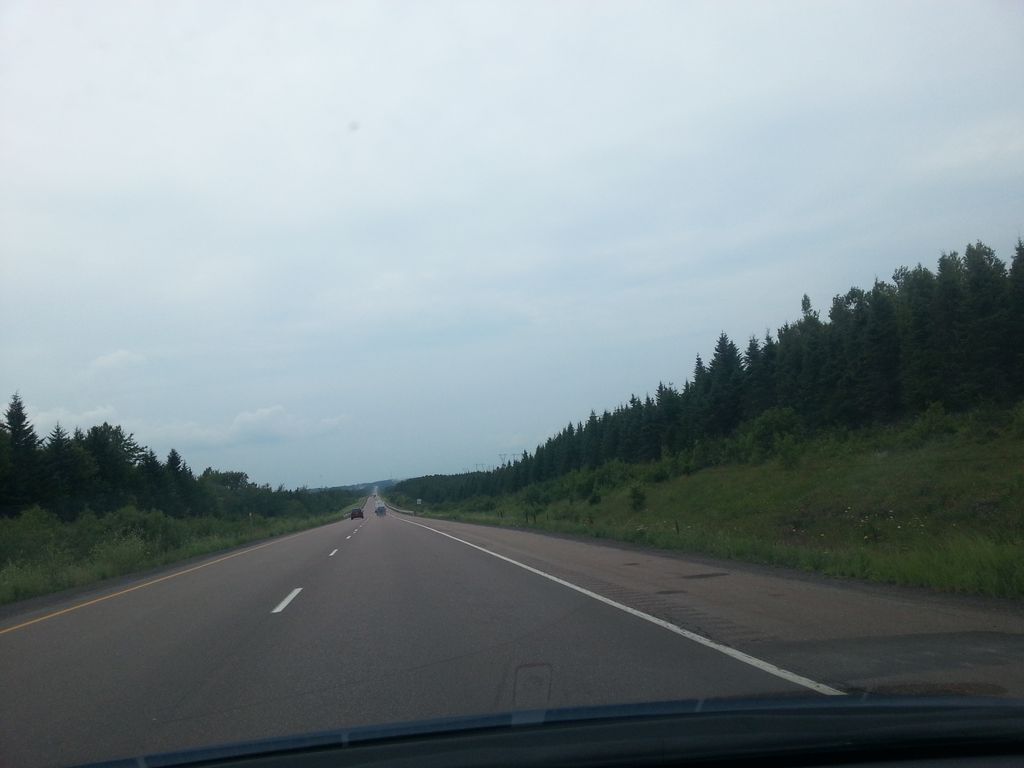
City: charlottetown